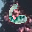
Label: 6